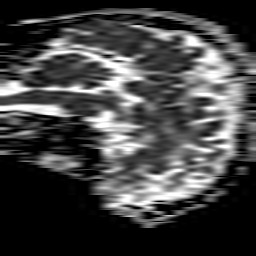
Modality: ADC
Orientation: sagittal
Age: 56
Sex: male
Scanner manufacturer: philips
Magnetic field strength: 1.5 T
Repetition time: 3.54 s
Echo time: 0.09411 s